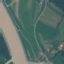
Land use / land cover: River